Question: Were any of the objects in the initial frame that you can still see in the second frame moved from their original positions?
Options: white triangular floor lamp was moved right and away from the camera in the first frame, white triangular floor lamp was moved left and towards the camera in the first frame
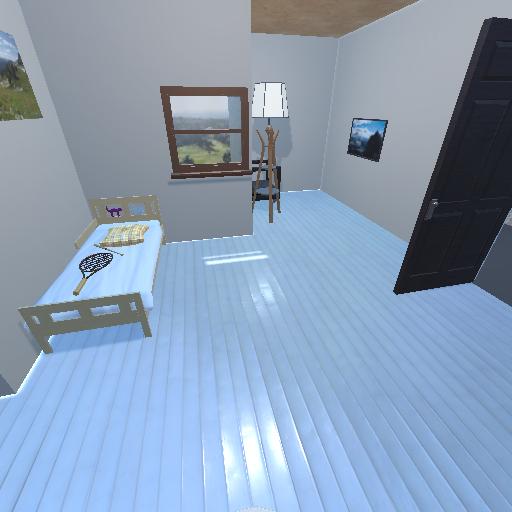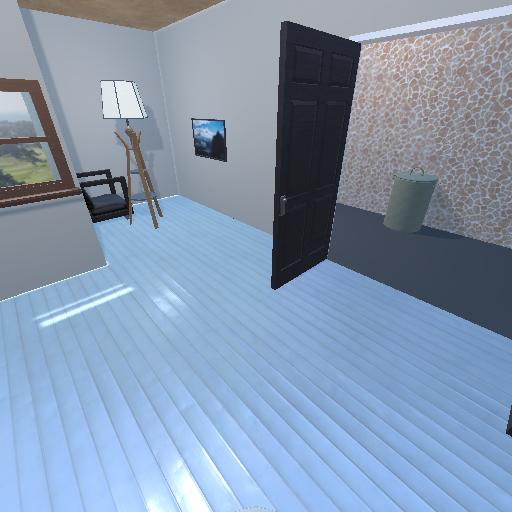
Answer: white triangular floor lamp was moved right and away from the camera in the first frame